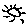
Label: sun